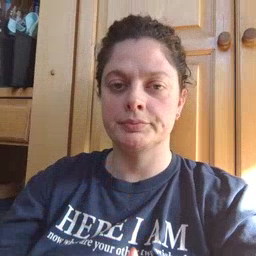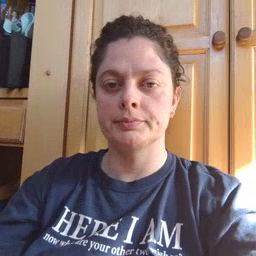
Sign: pretty